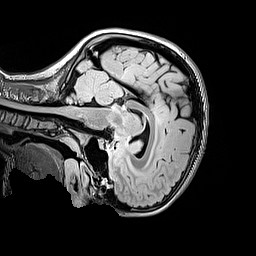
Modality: FLAIR
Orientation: sagittal
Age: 11
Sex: female
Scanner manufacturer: siemens
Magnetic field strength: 3 T
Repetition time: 5 s
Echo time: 0.388 s